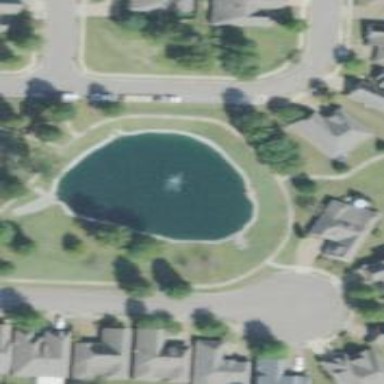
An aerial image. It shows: Natural lake or pond.